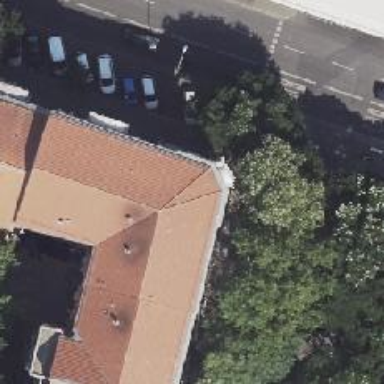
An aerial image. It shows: Love hotel.